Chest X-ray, PA view. Patient: 41 years old, sex M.
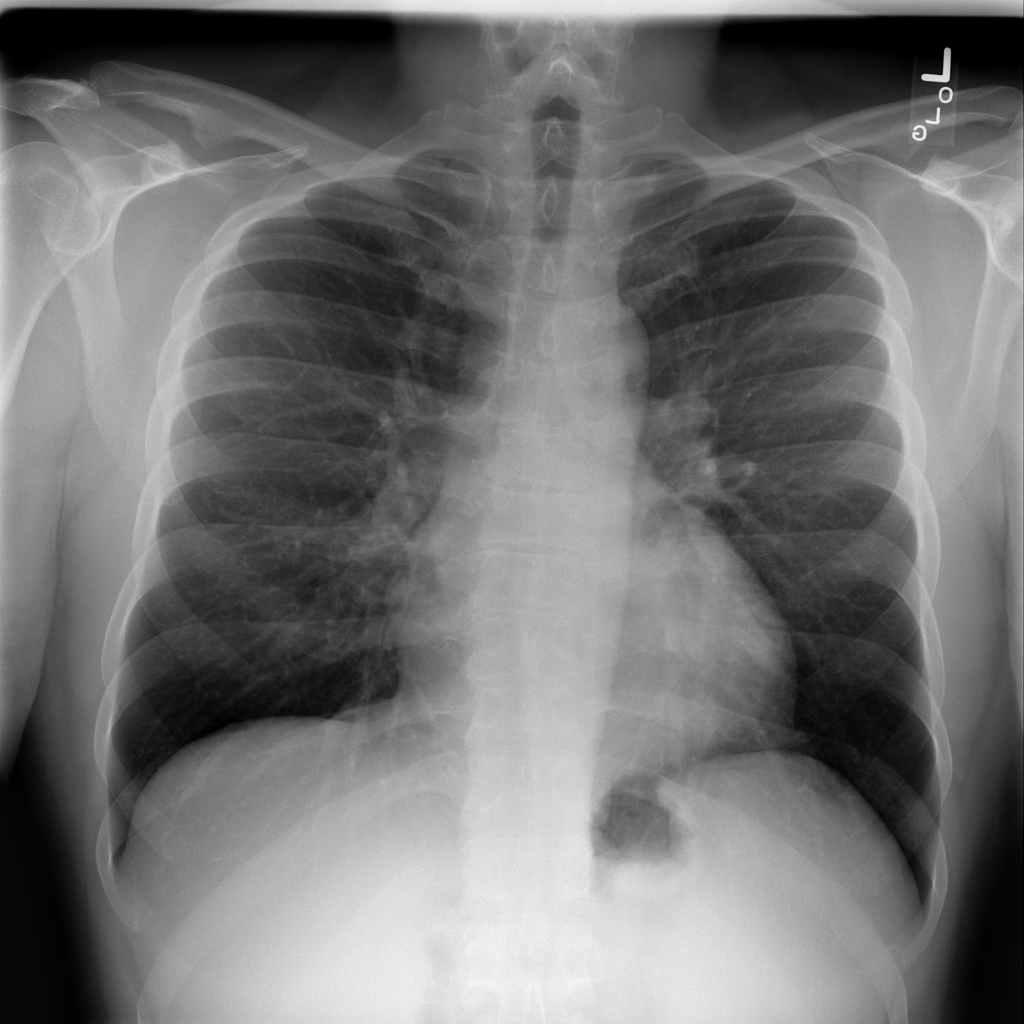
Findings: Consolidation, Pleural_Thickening